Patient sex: M
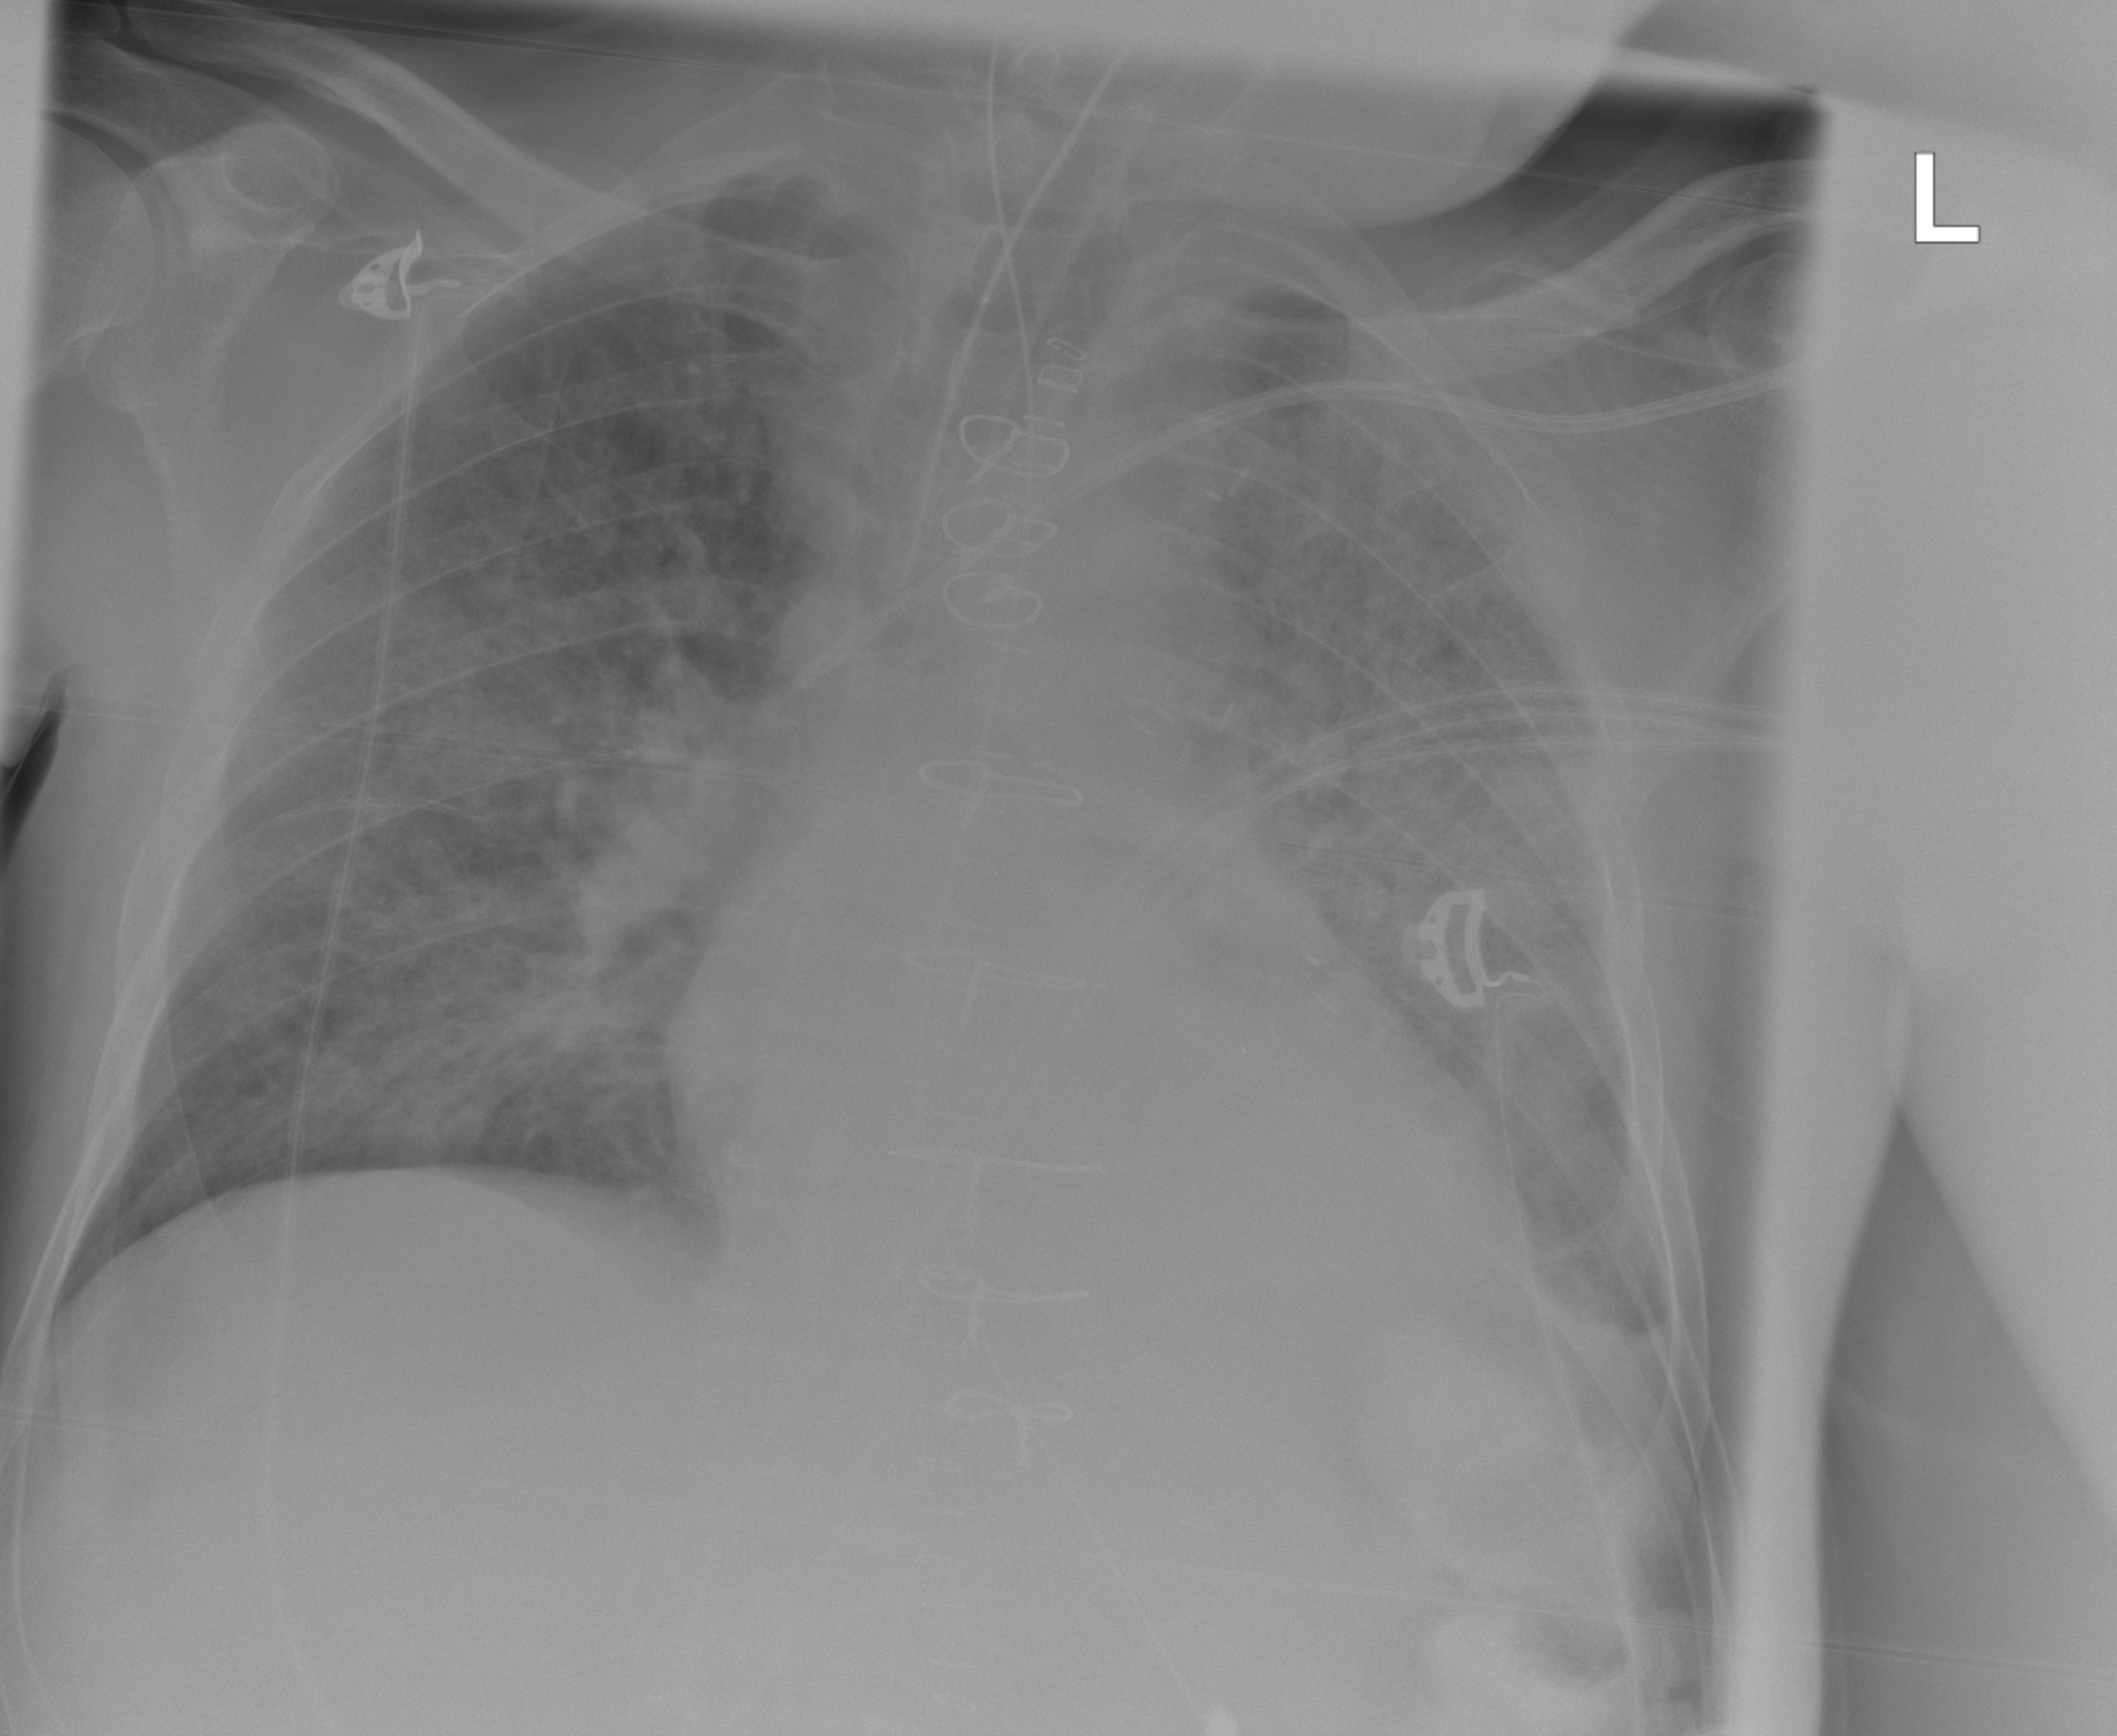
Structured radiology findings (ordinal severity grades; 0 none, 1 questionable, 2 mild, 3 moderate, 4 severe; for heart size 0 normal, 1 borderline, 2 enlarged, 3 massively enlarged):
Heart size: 1
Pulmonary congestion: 3
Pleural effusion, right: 0
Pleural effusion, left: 2
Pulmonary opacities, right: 2
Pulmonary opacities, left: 3
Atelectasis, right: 3
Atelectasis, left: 2